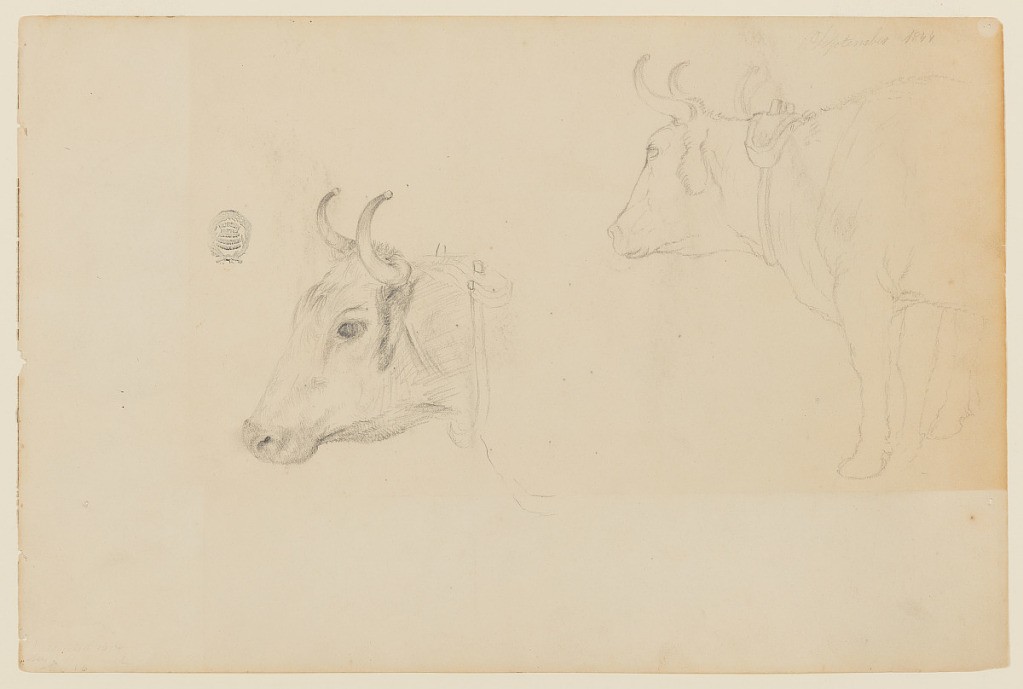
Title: Bull Sketches, Catskill, New York
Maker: Frederic Edwin Church, American, 1826–1900
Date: September 1844
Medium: Graphite on off-white wove paper
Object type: Drawing
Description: Figure sketches showing two views of bulls in Catskill, New York. At center, the head of a yoked bull with curving horns is rendered in detail in left profile. At upper right, the upper body of a bull--including its legs, shoulders, and head--are viewed slightly obliquely from the rear. The bull is yoked and appears to stand next to another bull.